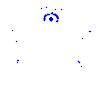
Particle: pion